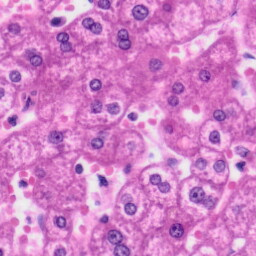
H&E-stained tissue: Liver